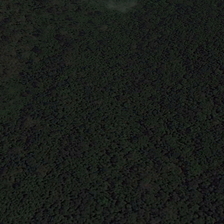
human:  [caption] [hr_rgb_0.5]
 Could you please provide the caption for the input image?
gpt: many green trees form a piece of crowded forest .

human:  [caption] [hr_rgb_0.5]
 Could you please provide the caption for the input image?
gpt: many green trees form a piece of crowded forest .

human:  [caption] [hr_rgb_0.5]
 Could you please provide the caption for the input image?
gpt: many green trees form a piece of crowded forest .

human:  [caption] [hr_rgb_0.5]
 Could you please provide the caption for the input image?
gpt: many green trees form a piece of crowded forest .

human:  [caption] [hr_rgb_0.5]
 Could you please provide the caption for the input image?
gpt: many green trees form a piece of crowded forest .